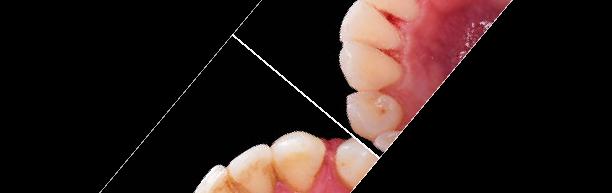
Condition: Calculus